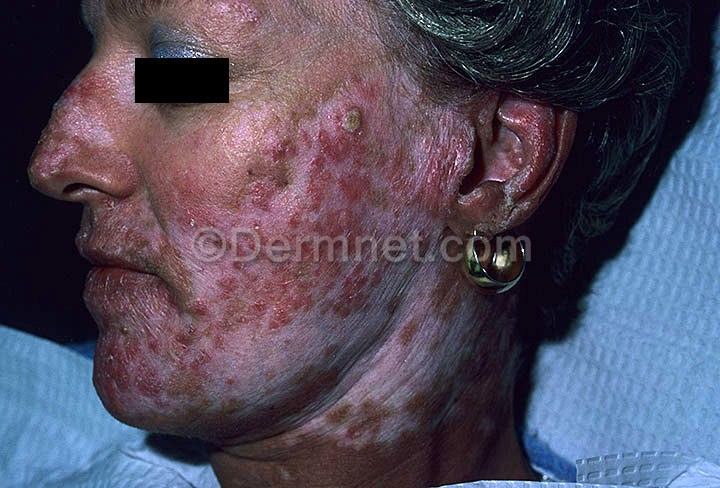
Disease: Lupus and other Connective Tissue diseases